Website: home-depot
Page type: cart
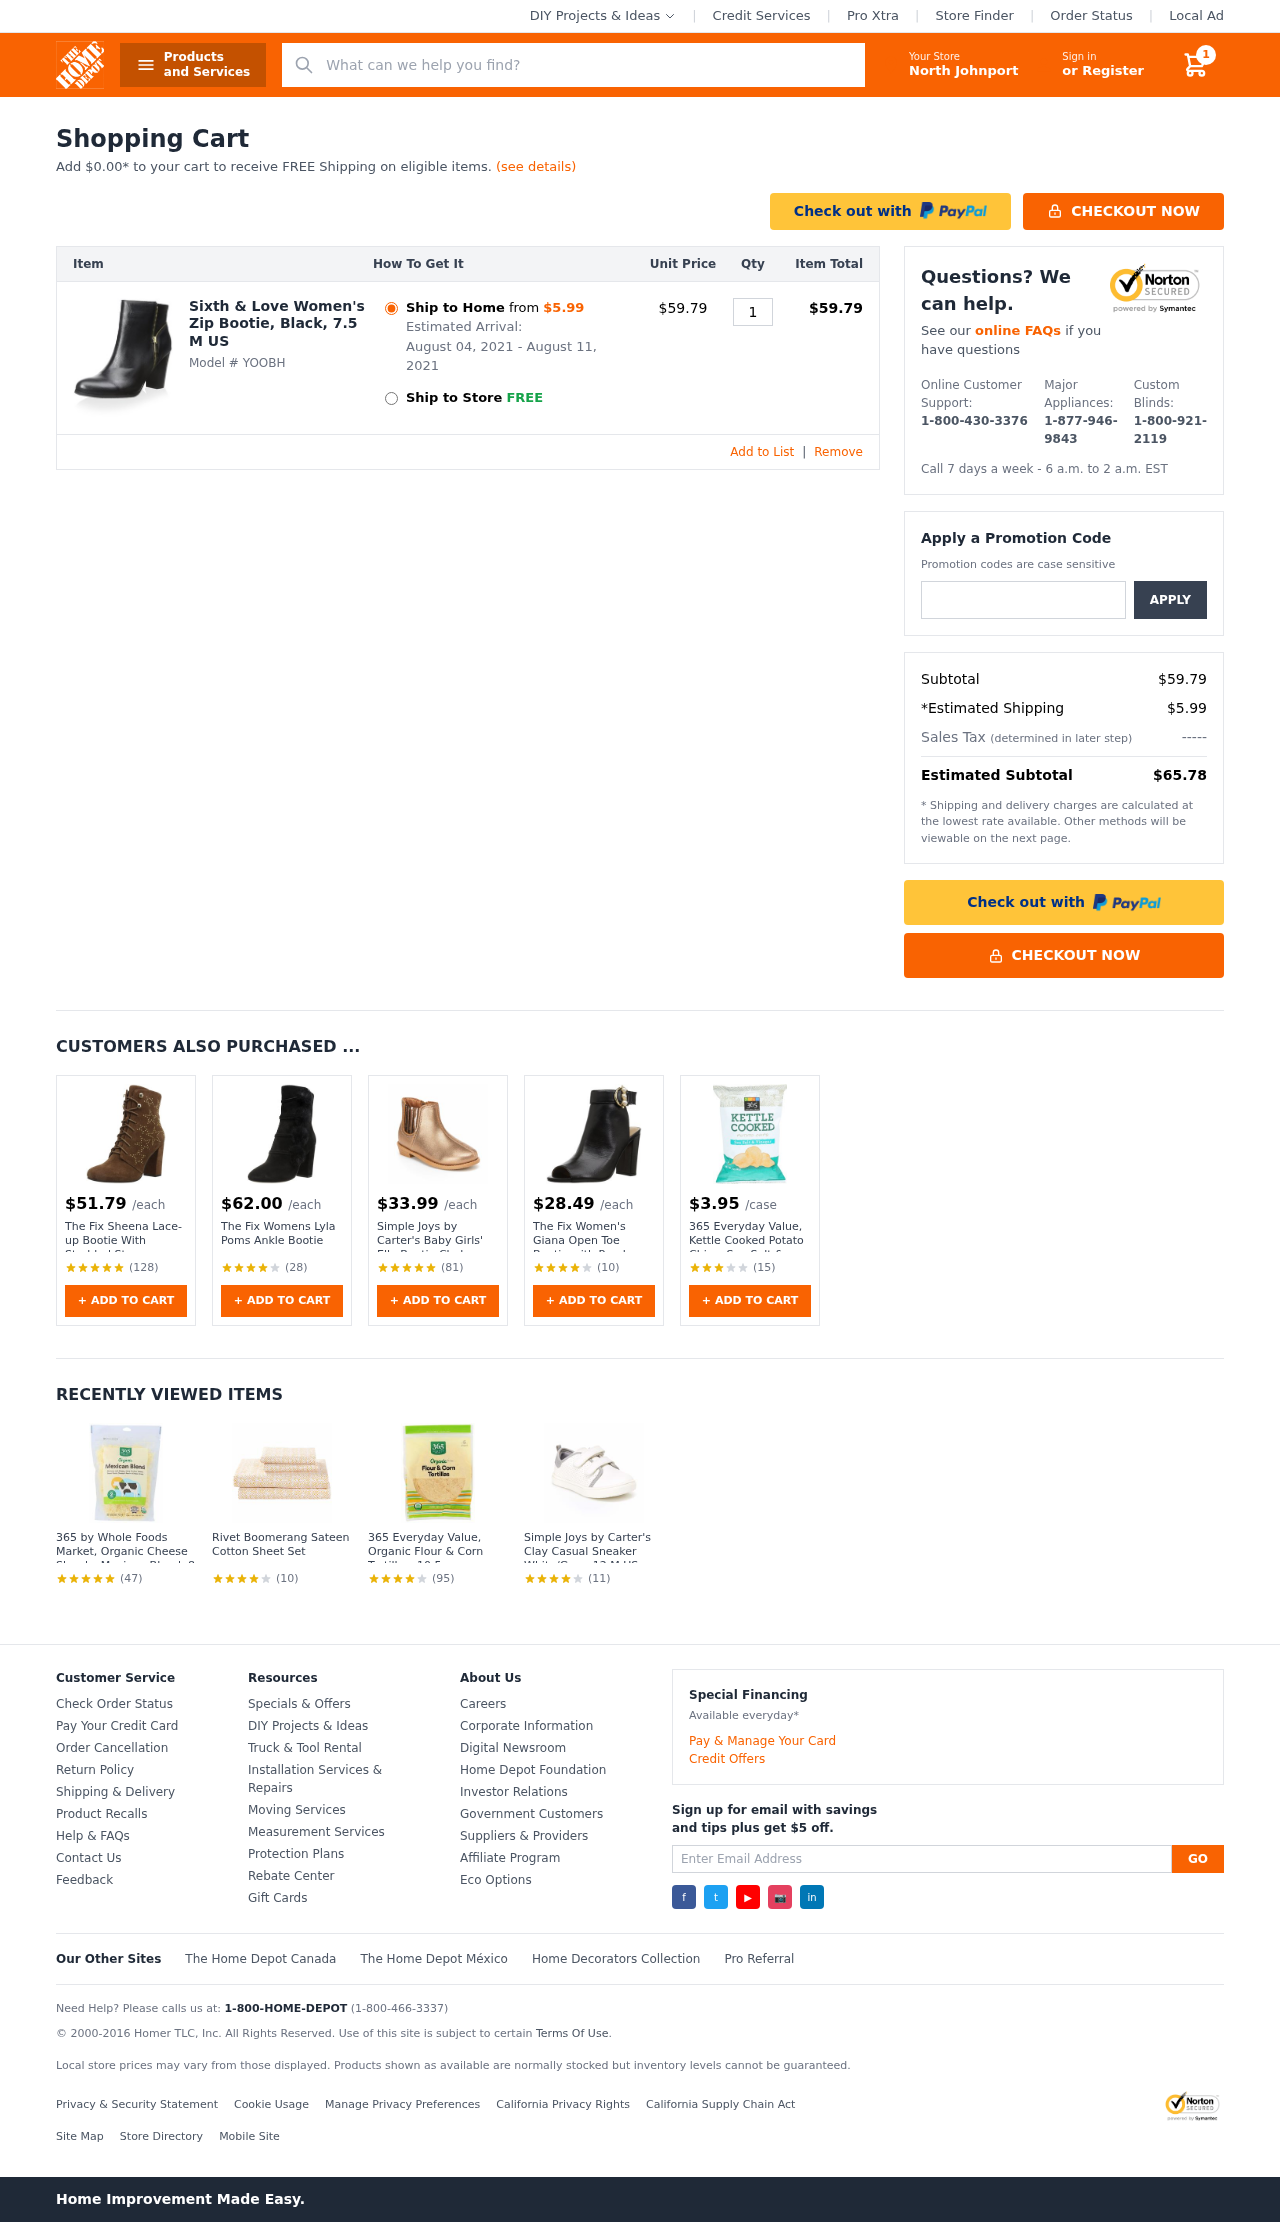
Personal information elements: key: PII_CITY
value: North Johnport
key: PII_PROMO_CODE
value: VOQN24
Product elements: key: PRODUCT1_NAME
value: Sixth & Love Women's Zip Bootie, Black, 7.5 M US
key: PRODUCT1_PRICE
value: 59.79
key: PRODUCT1_QUANTITY
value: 1
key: PRODUCT2_PRICE
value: $51.79
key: PRODUCT2_NAME
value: The Fix Sheena Lace-up Bootie With Studded Star Embellishment Fashion Boot, Bourbon Suede, 7.5 M US
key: PRODUCT2_NUM_RATINGS
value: (128)
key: PRODUCT3_PRICE
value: $62.00
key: PRODUCT3_NAME
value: The Fix Womens Lyla Poms Ankle Bootie
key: PRODUCT3_NUM_RATINGS
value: (28)
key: PRODUCT4_PRICE
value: $33.99
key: PRODUCT4_NAME
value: Simple Joys by Carter's Baby Girls' Ella Bootie Chelsea Boot, Tan, 6 M US Toddler
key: PRODUCT4_NUM_RATINGS
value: (81)
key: PRODUCT5_PRICE
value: $28.49
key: PRODUCT5_NAME
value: The Fix Women's Giana Open Toe Bootie with Pearl Buckle, black leather, 9 B US
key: PRODUCT5_NUM_RATINGS
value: (10)
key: PRODUCT6_PRICE
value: $3.95
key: PRODUCT6_NAME
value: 365 Everyday Value, Kettle Cooked Potato Chips, Sea Salt & Vinegar, 5 oz
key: PRODUCT6_NUM_RATINGS
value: (15)
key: PRODUCT7_NAME
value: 365 by Whole Foods Market, Organic Cheese Shreds, Mexican Blend, 8 Ounce
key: PRODUCT7_NUM_RATINGS
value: (47)
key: PRODUCT8_NAME
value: Rivet Boomerang Sateen Cotton Sheet Set
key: PRODUCT8_NUM_RATINGS
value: (10)
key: PRODUCT9_NAME
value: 365 Everyday Value, Organic Flour & Corn Tortillas, 10.5 oz
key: PRODUCT9_NUM_RATINGS
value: (95)
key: PRODUCT10_NAME
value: Simple Joys by Carter's Clay Casual Sneaker White/Grey, 12 M US Little Kid
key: PRODUCT10_NUM_RATINGS
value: (11)
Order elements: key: ORDER_NUM_ITEMS
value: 1
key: AMOUNT_TO_FREE_SHIPPING
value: $0.00
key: ORDER_SHIPPING_DATE
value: August 04, 2021
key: ORDER_DELIVERY_DATE
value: August 11, 2021
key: ORDER_ITEM_TOTAL
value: $59.79
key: ORDER_SUBTOTAL
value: $59.79
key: ORDER_SHIPPING_COST
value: $5.99
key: ORDER_TOTAL
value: $65.78
Search elements: key: HEADER_SEARCH
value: What can we help you find?